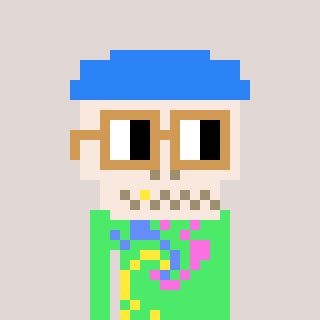
a pixel art character with square brown glasses, a skeleton-hat-shaped head and a teal-colored body on a warm background